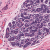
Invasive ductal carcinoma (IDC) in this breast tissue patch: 0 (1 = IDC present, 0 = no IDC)